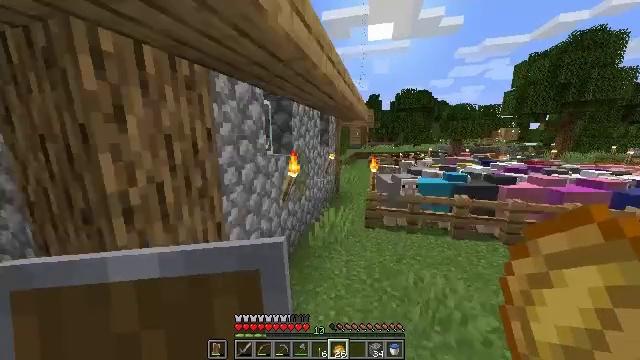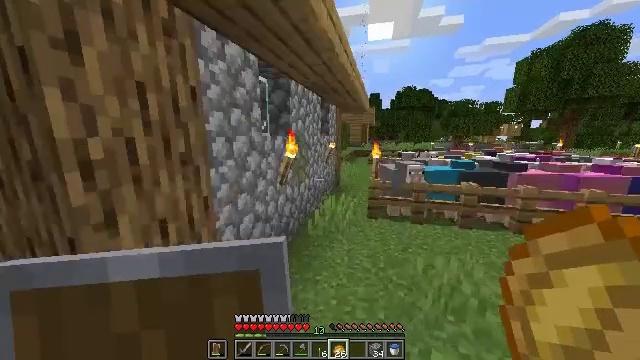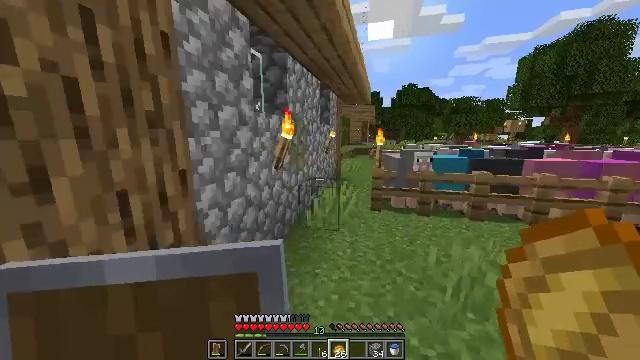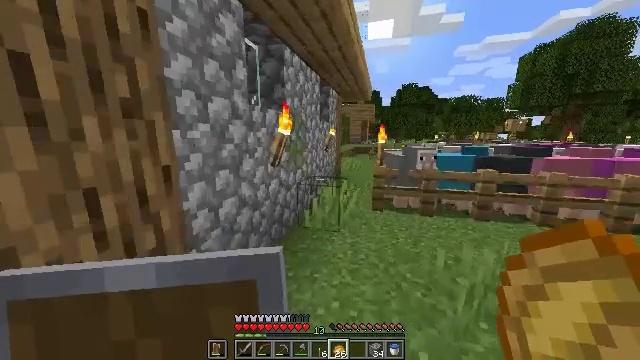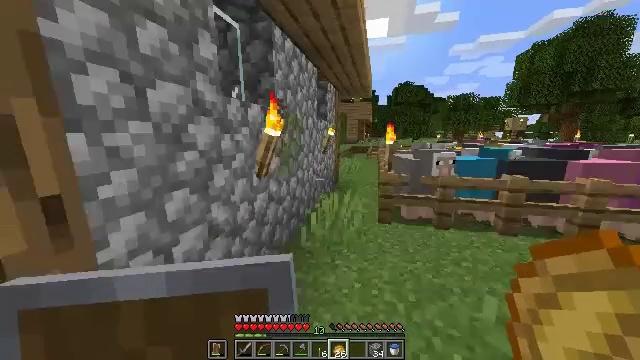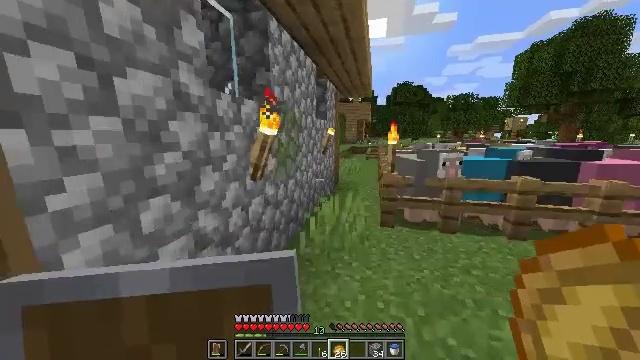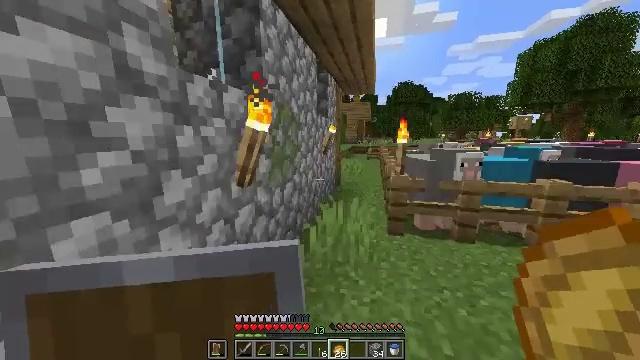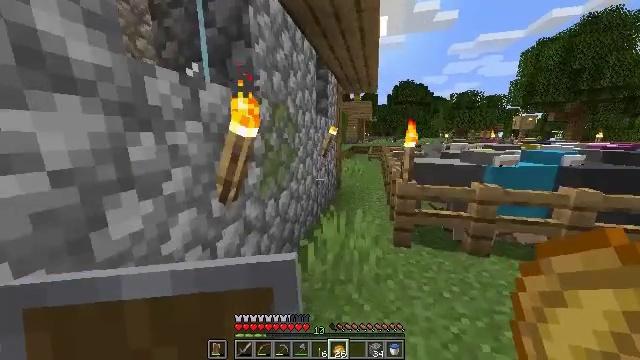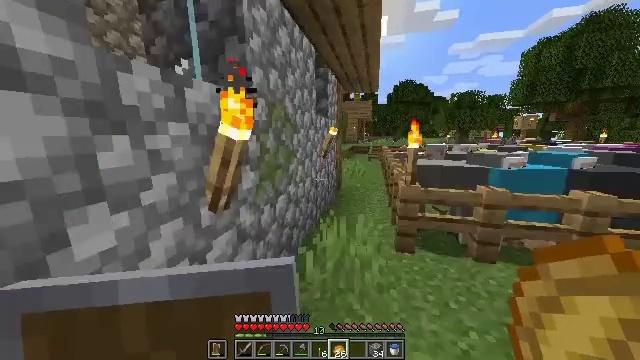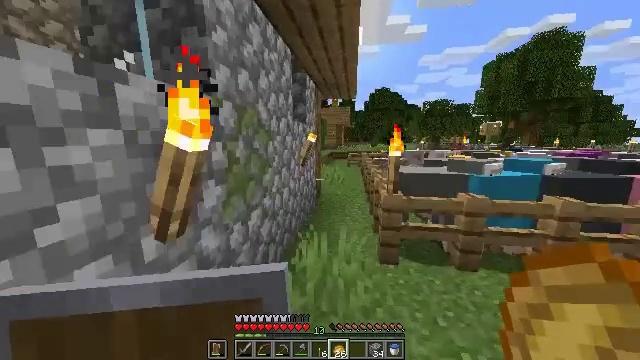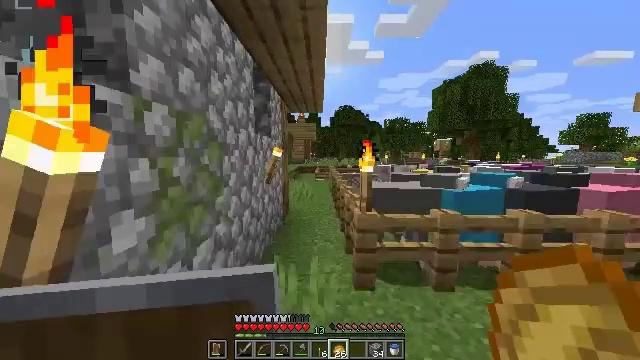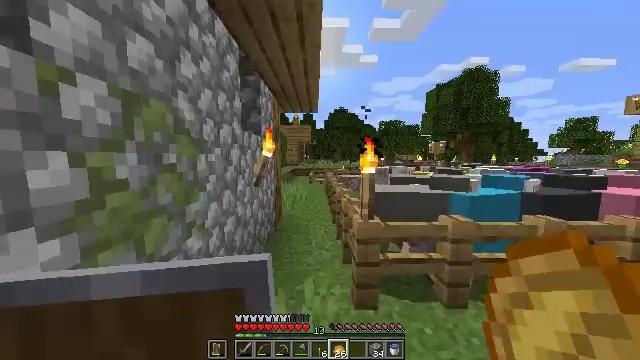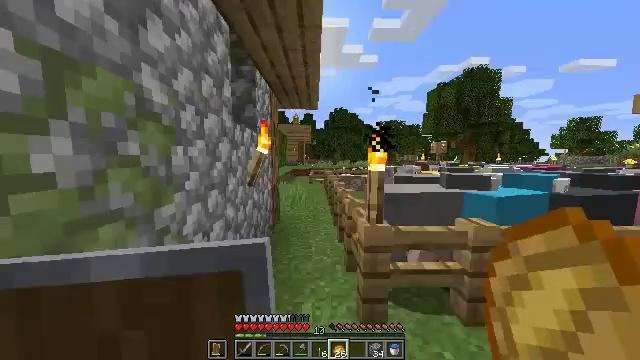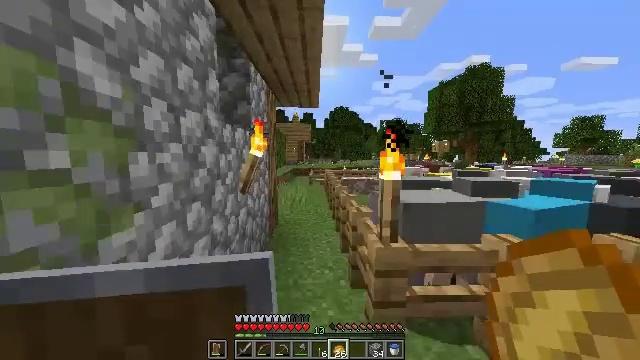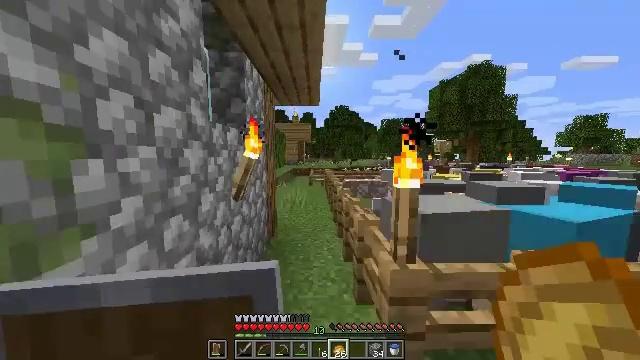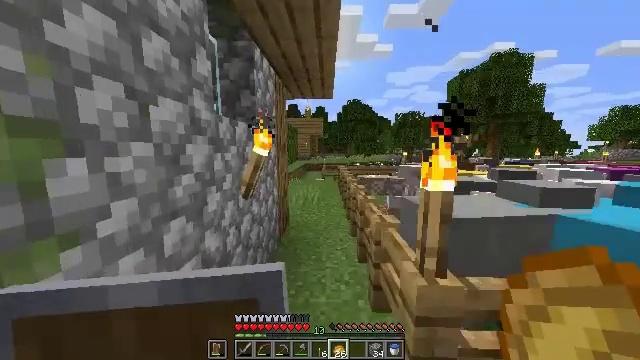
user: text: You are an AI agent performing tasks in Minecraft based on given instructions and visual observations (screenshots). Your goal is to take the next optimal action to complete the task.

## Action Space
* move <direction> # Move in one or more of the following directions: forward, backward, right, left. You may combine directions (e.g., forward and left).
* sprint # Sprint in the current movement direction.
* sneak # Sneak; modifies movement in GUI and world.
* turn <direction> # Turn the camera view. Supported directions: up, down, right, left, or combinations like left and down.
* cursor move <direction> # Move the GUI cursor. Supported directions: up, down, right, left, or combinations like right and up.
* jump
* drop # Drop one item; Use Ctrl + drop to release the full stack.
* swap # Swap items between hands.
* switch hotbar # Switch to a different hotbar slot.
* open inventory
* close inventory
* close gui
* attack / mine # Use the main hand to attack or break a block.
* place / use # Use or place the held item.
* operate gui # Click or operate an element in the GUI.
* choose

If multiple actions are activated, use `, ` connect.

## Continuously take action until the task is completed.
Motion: motion action
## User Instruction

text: Reuse the anvil by mining it.
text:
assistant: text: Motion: move forward
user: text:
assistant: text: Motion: move forward
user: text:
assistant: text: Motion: move forward
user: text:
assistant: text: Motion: move forward, turn right
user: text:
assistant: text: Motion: move forward
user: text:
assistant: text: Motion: move forward
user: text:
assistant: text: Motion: move forward, sprint
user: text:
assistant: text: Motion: move forward, sprint
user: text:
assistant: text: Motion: move forward, turn right and up
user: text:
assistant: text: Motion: move forward, turn right and up
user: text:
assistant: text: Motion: move forward, turn right
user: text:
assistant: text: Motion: move forward
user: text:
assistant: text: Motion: move forward, sprint
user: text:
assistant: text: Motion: move forward, sprint
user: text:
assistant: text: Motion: move forward, sprint, turn left and down
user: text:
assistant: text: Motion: move forward
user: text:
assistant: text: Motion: move forward
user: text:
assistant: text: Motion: move forward and move left
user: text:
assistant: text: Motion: move forward and move left, turn right
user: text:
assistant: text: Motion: move forward, sprint, turn right
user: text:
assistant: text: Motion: move forward, sprint
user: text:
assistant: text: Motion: move forward
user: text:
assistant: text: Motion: move forward, sprint
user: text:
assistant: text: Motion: move forward, sprint, turn left
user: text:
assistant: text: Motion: move forward, turn left
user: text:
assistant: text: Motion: move forward
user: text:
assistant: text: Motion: move forward
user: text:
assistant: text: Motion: move forward
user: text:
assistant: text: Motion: move forward
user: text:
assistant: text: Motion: move forward, turn left and down